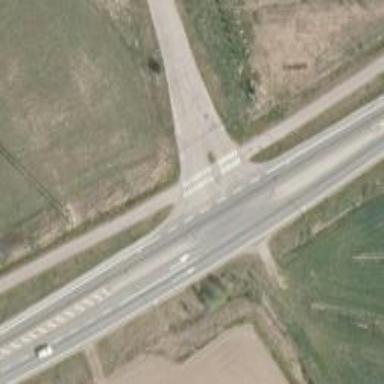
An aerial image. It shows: Uncontrolled crossing with pedestrian island.